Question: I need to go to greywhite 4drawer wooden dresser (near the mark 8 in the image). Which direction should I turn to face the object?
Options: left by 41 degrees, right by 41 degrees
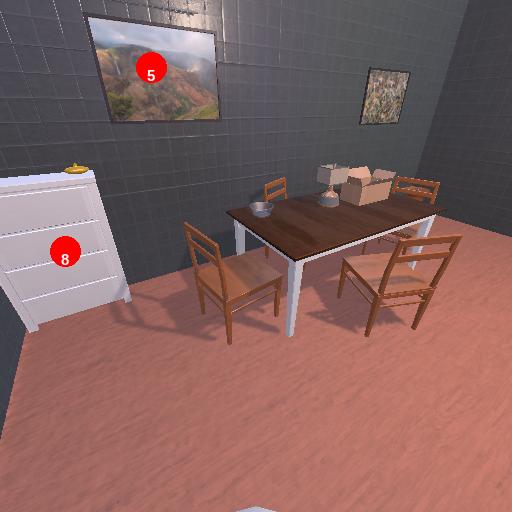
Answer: left by 41 degrees